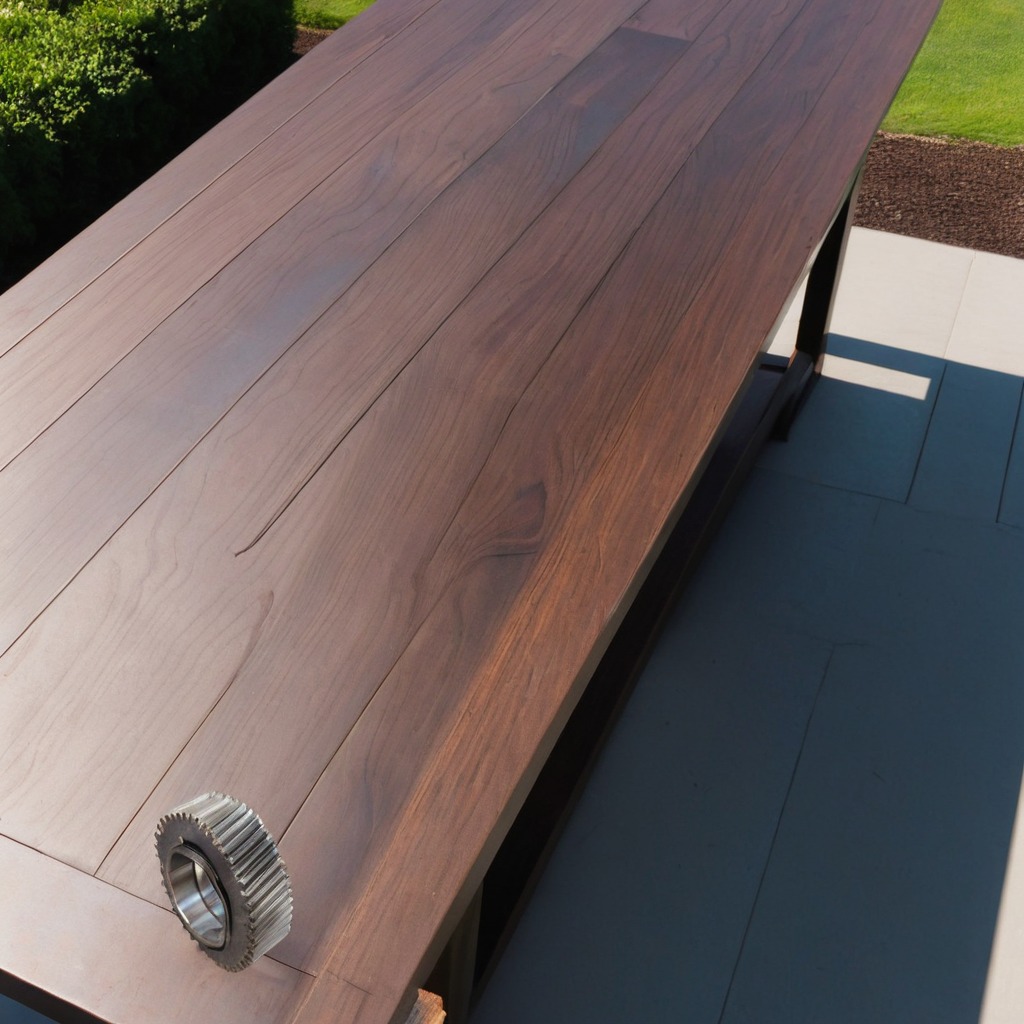
A steel gear with teeth is lying on a workbench.